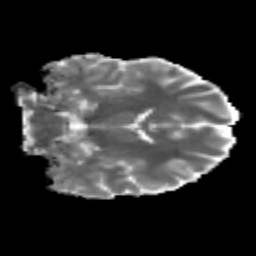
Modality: MD
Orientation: coronal
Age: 21
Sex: male
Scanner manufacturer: siemens
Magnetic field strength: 3 T
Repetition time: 3.5 s
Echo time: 0.125 s